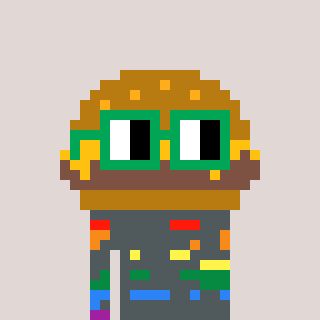
a pixel art character with square green glasses, a burger-shaped head and a peachy-colored body on a warm background